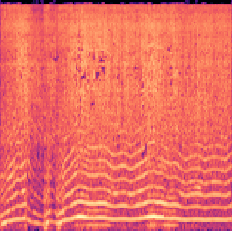
Sound class: Chainsaw